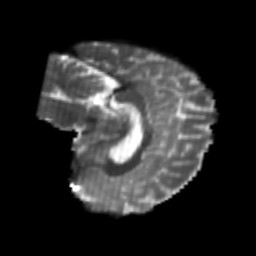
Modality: T2w
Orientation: sagittal
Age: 24
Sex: female
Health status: healthy
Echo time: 0.074 s